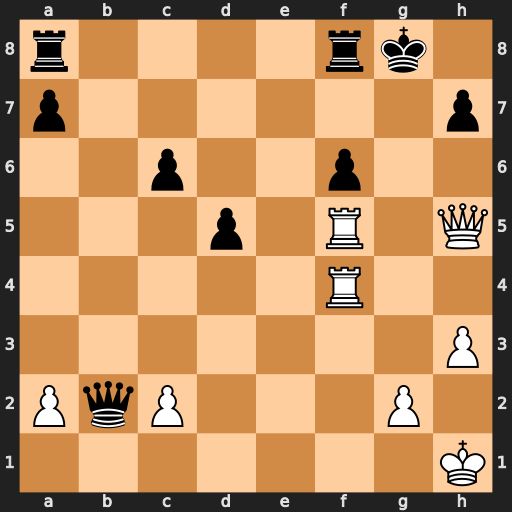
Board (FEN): r4rk1/p6p/2p2p2/3p1R1Q/5R2/7P/PqP3P1/7K
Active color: w
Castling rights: -
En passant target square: -
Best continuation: Rg4+ Kh8 Qxh7+ Kxh7 Rh5#